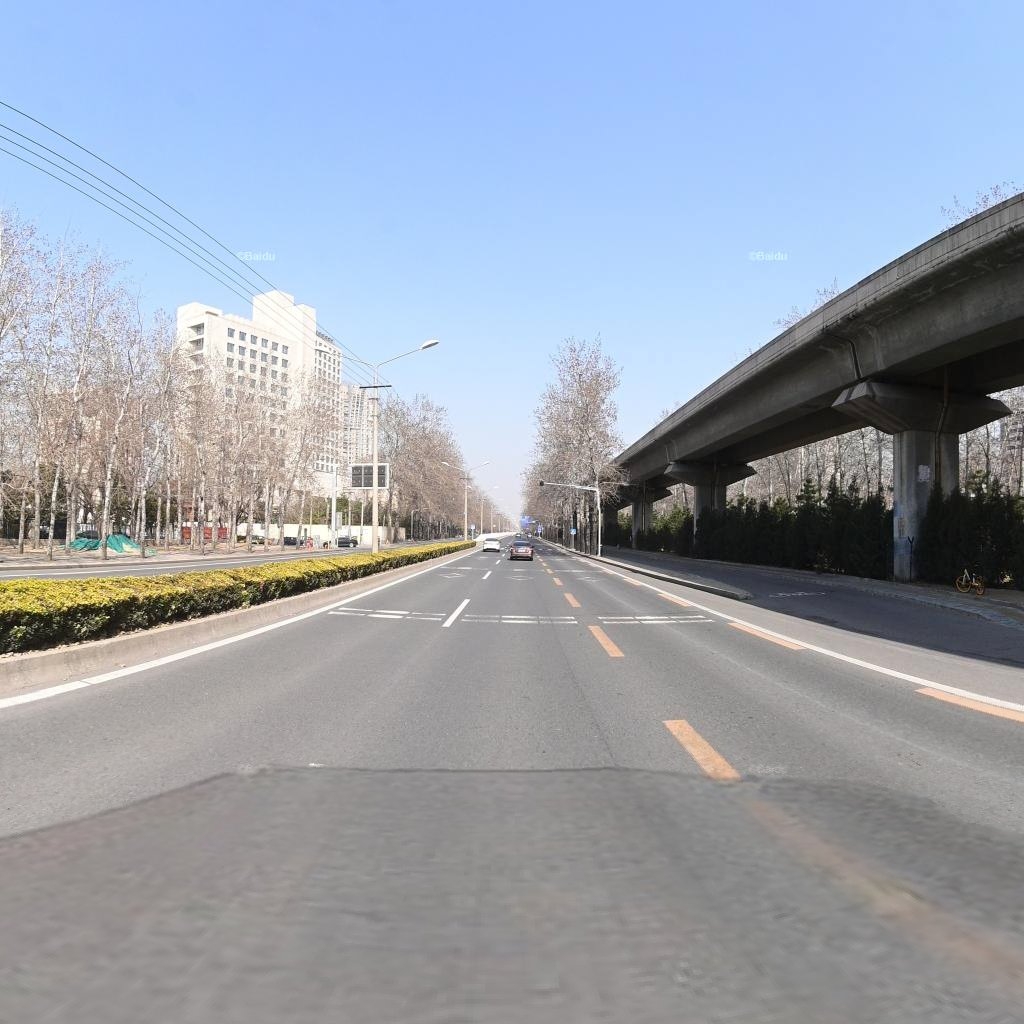
Region: Chaoyang
Road damage annotations: longitudinal crack